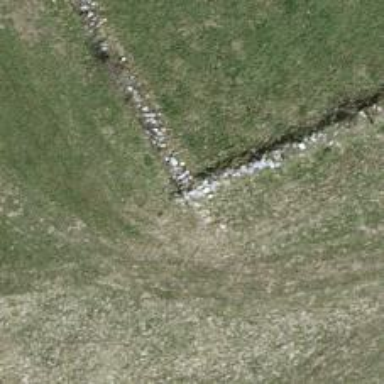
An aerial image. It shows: Dry stone wall barrier.